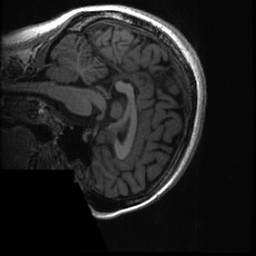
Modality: T1w
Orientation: sagittal
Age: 28
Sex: female